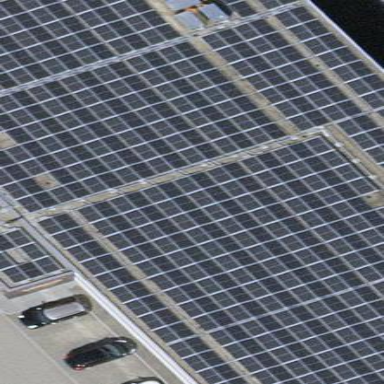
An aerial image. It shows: Solar power generator using photovoltaic method with solar photovoltaic panel types.